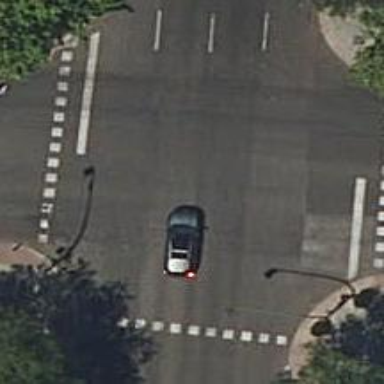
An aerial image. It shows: Road with traffic signals.